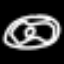
Label: donut